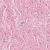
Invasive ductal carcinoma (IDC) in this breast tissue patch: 0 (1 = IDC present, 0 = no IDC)